Question: I have a database name lrvesikhon and there is a table named 'person'. I created a model named 'Person' and also create a controller named 'PersonsController'. I also config the .env file. But some error occurs. The error:

My code -
PersonController -
'''
<?php
namespace App\Http\Controllers;
use Illuminate\Http\Request;
class PersonsCotroller extends Controller
{
public function index(){
$person_list = Person::all();
dd($person_list);
}
}
'''
Web -
'''
<?php
Route::get('/', 'PersonsCotroller@index');
'''
Person Model -
'''
<?php
namespace App;
use Illuminate\Database\Eloquent\Model;
class Person extends Model
{
protected $table = "person";
}
'''
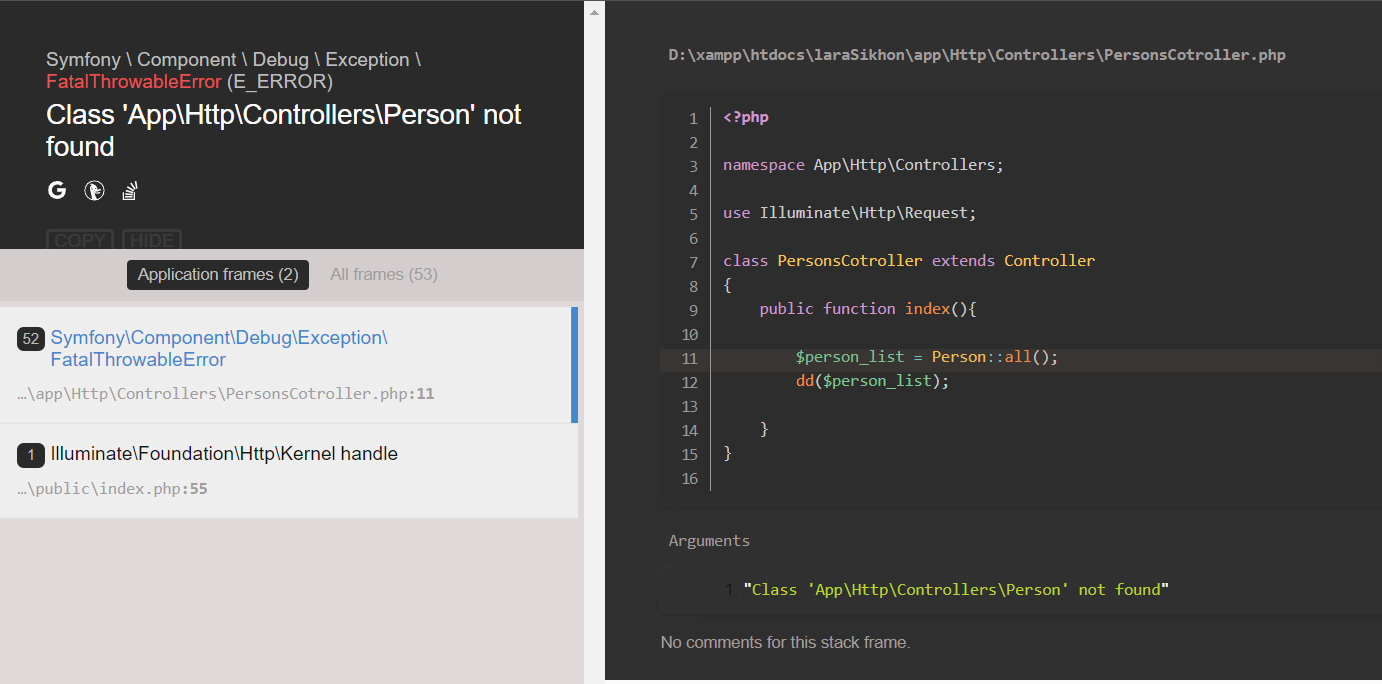
Answer: Write bellow code after use App\Http\Request;
'''
use App\Models\Person;
'''
If your model Person is not in Models directory change to use App\your-directory\Person;